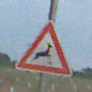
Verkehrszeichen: WildwechselLinks
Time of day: SunriseSunset
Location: Outdoor (Nature)
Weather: PartlyCloudy
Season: NotSpecified
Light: Natural